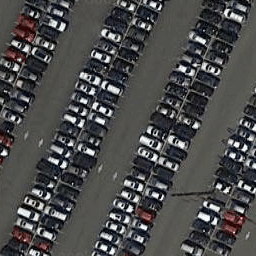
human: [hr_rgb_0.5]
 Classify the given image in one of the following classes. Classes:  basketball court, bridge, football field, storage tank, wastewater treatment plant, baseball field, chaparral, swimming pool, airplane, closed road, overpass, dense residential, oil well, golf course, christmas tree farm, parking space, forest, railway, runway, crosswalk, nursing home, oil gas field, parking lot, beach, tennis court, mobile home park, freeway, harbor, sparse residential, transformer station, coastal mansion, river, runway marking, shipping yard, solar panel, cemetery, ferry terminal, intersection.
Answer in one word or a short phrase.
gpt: parking lot